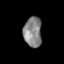
Tissue: prostate
Cell type: T cells
Senescence score: 0.2627
Nuclear area (px): 532
Mean DAPI intensity: 133.976